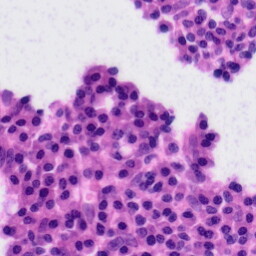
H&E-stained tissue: Tonsil